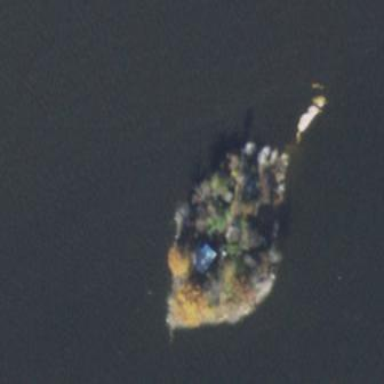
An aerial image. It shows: Islet.